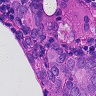
Metastatic tissue present: yes